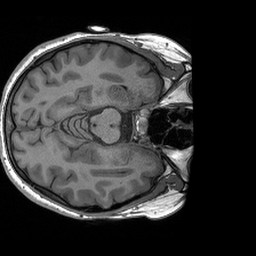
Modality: T1w
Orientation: axial
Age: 19
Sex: female
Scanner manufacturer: siemens
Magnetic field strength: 3 T
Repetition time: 2.4 s
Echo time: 0.00191 s